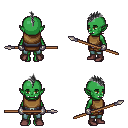
a pixel art fantasy rpg character, female body template, orc, green skin, leather chest armor, teal pants, gray mohawk hairstyle, metal gloves, maroon shoes, spear, four views (front, back, left, right), 2x2 character sprite sheet, small pixel art, hard edges, no anti-aliasing